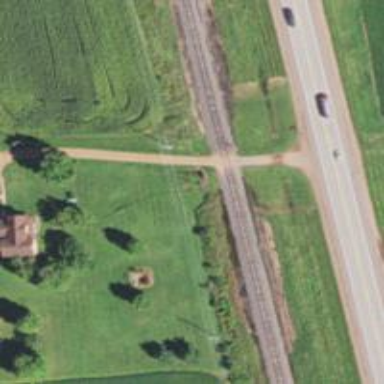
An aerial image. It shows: Level crossing along the railway.